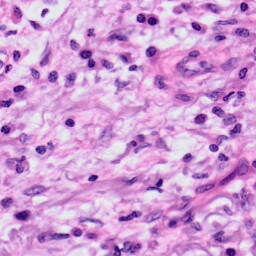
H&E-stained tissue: Skin